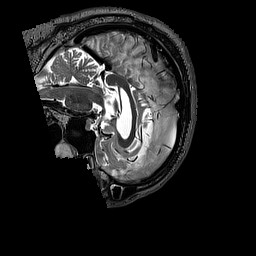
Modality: T2w
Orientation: sagittal
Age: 63
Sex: male
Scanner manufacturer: siemens
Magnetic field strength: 3 T
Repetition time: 3.2 s
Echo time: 0.567 s